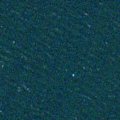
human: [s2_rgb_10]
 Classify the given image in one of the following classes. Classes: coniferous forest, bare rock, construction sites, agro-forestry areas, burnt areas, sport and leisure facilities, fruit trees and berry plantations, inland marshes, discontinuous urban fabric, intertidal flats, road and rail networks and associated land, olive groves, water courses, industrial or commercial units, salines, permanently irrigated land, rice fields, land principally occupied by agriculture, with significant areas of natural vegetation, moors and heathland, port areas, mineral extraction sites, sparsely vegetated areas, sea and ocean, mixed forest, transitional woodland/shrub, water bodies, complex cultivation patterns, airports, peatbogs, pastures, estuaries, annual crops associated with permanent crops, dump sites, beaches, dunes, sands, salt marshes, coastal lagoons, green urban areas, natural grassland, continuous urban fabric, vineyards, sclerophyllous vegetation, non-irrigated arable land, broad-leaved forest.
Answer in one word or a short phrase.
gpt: sea and ocean